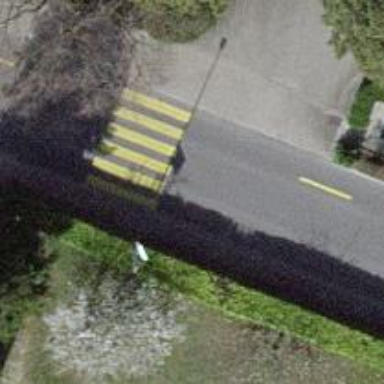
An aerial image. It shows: Marked zebra crossing.